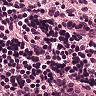
Metastatic tissue present: no